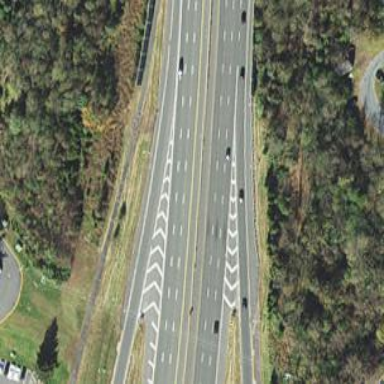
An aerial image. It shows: Asphalt motorway.